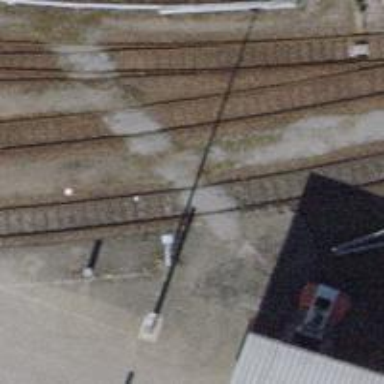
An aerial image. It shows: Single railway spur track.